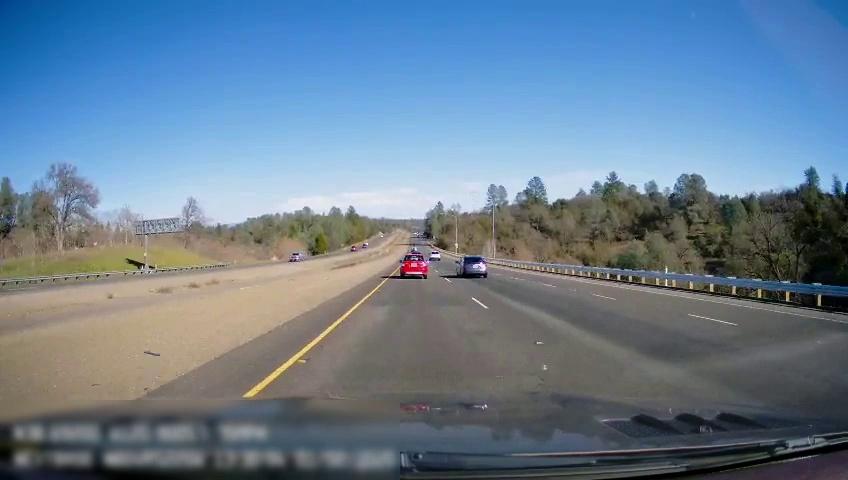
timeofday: Day
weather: Sunny
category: Drivable Space
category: Drivable Space
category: Vehicles | Truck
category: Vehicles | Car
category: Vehicles | Car
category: Vehicles | SUV
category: Lanes | Current Lane
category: Lanes | Current Lane
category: Lanes | Alternate Lane
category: Lanes | Alternate Lane